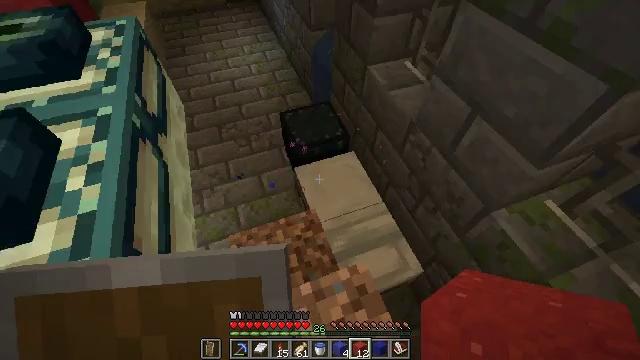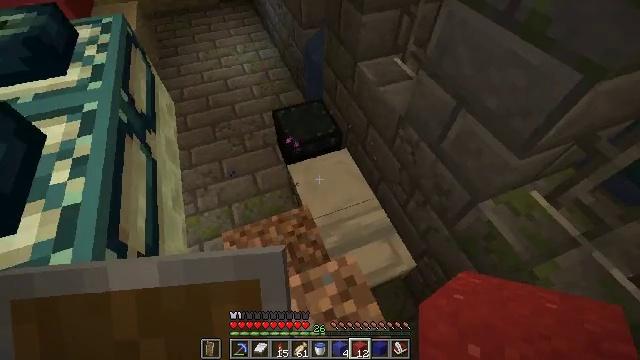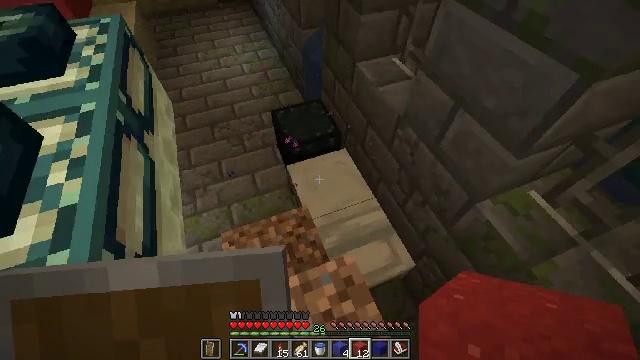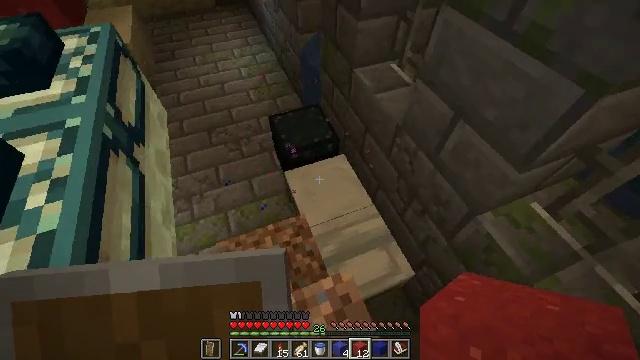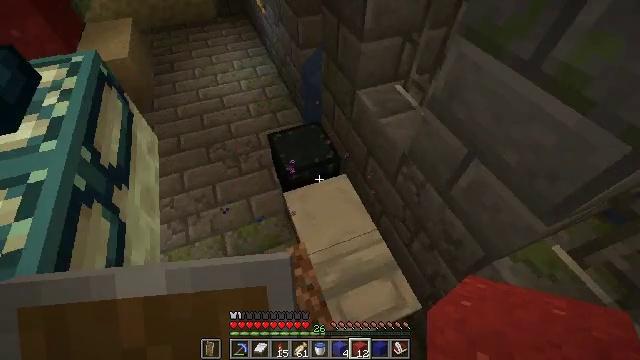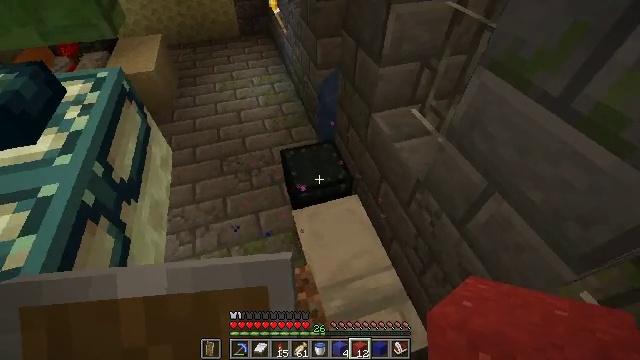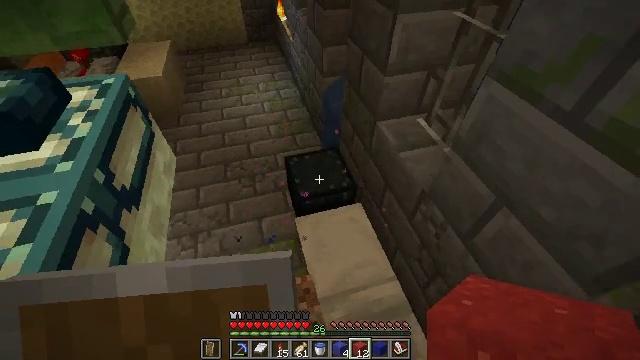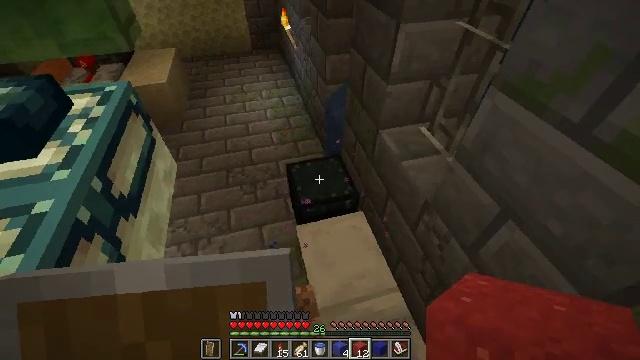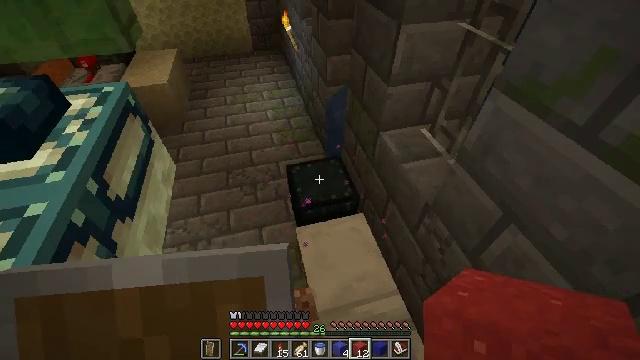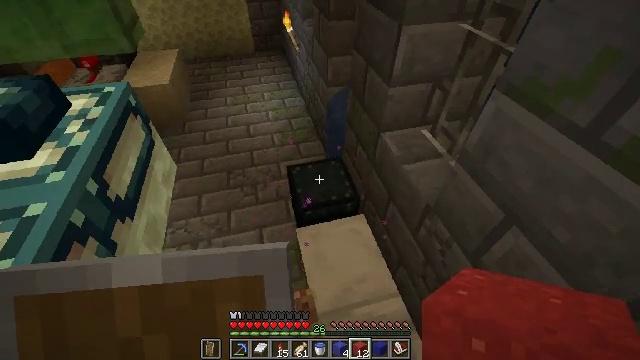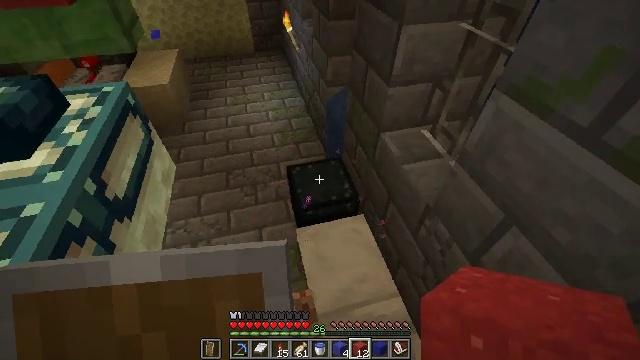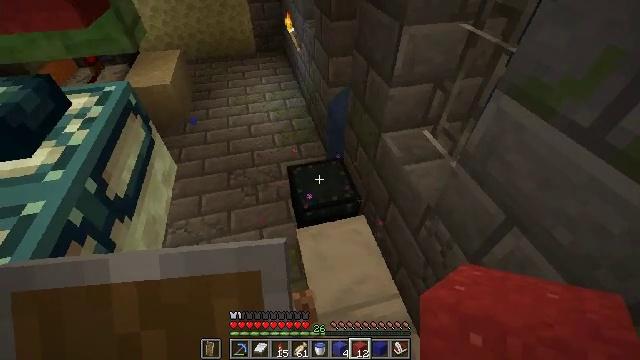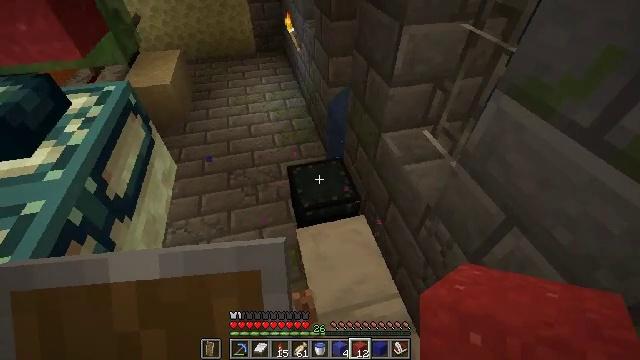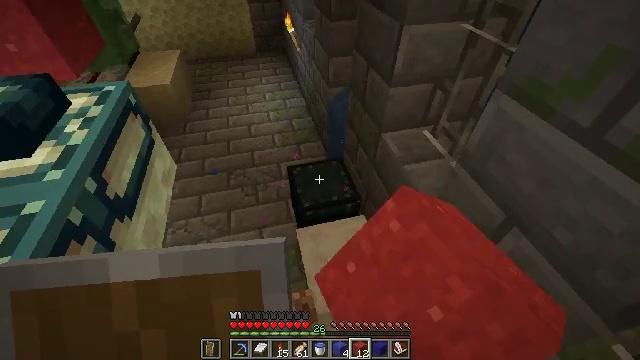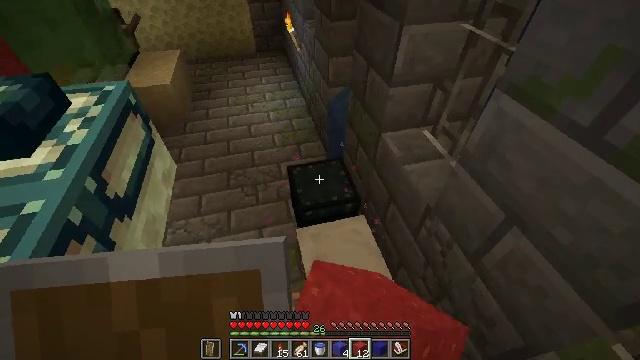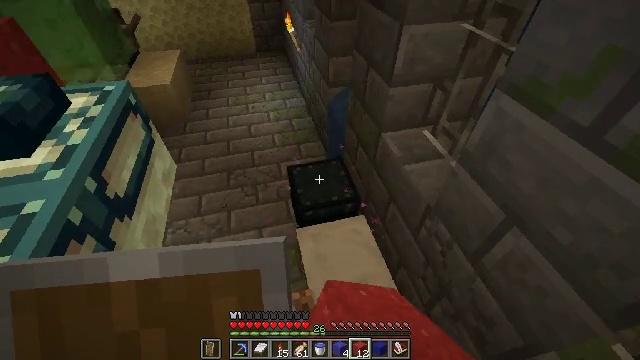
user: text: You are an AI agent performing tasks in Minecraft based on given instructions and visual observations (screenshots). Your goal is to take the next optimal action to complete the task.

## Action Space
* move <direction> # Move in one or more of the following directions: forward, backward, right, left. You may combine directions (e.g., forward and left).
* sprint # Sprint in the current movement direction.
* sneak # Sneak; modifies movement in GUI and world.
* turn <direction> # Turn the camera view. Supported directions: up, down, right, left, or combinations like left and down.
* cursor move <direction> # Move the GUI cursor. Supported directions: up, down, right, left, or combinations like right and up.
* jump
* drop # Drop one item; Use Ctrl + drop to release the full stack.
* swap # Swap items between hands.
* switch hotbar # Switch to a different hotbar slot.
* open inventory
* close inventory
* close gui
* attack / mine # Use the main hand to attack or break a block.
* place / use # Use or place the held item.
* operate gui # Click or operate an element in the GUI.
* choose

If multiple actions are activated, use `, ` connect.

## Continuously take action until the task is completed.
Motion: motion action
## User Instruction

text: Collect red concrete powder from the ground.
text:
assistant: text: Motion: turn right
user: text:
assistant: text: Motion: move forward
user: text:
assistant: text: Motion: move forward
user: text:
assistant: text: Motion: move forward, turn up
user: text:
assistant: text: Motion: turn left and up
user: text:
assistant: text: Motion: turn left and up
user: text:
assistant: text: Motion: turn up
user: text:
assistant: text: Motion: no_op
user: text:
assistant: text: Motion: no_op
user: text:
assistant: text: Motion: no_op
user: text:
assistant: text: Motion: no_op
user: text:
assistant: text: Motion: use / place
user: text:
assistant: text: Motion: use / place
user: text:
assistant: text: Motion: use / place
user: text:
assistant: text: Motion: no_op
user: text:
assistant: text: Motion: no_op
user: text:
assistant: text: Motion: open gui
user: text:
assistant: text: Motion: no_op
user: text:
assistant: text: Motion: no_op
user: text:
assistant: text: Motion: no_op
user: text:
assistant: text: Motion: no_op
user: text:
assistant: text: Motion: no_op
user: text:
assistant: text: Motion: no_op
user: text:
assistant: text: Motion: no_op
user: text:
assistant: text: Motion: no_op
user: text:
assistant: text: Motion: cursor move right and up
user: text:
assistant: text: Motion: no_op
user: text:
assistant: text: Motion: no_op
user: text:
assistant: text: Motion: no_op
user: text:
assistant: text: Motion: cursor move right